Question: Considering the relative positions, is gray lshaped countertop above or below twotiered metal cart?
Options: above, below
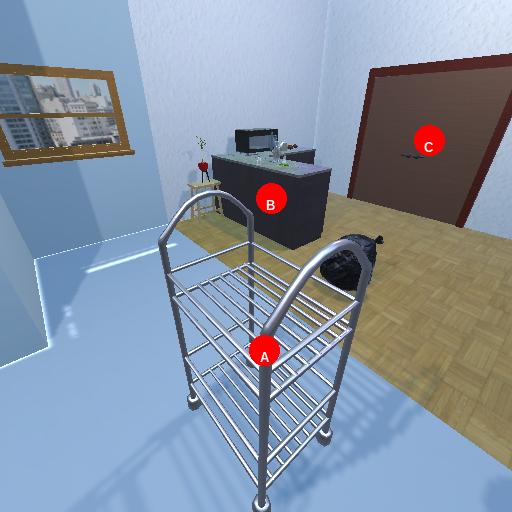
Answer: above